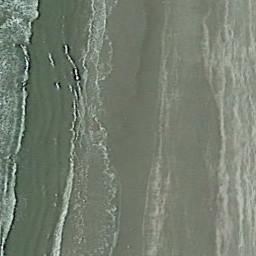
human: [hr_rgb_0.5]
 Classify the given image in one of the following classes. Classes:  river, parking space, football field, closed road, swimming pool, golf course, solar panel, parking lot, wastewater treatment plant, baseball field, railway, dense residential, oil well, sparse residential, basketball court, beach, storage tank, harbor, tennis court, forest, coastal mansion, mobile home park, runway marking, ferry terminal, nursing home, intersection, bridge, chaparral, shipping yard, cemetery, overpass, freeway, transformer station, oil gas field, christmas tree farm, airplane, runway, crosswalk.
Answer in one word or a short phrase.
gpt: beach